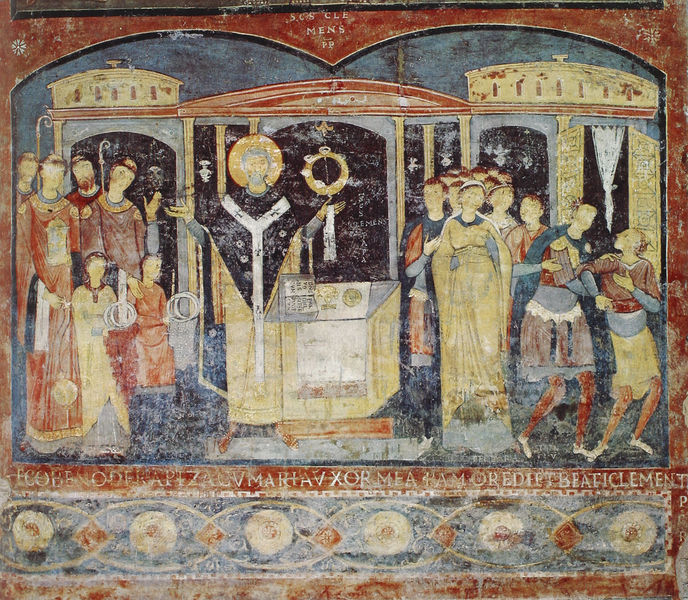
Titel: San Clemente in Rom
Standort: Rom, S. Clemente (EU - I - Latium)
Schlagwörter: blau, weiß, frauen, gelb, menschen, busen, fenster, frau, männer, nacht, tür, haus, rot, leute, ornament, alt, augen, schädel, vorhang, kirche, geistlicher, gold, personen, beine, brüste, schrift, stab, farben, bischof, gardine, weib, weiber, wandgemälde, wandmalerei, ring, tor, bögen, alter, buch, ringe, palast, volk, kranz, altar, prister, heiligenschein, jesus, krönung, priester, segnung, predigt, bischöfe, heiliger, heilige, fresko, maria, proportionen, latein, glorie, mens, lange bene, preidgt